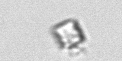
Label: Bacillariophyceae_morphotype1